Field crop: maize
Growth stage: 2
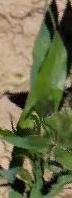
Species: maize